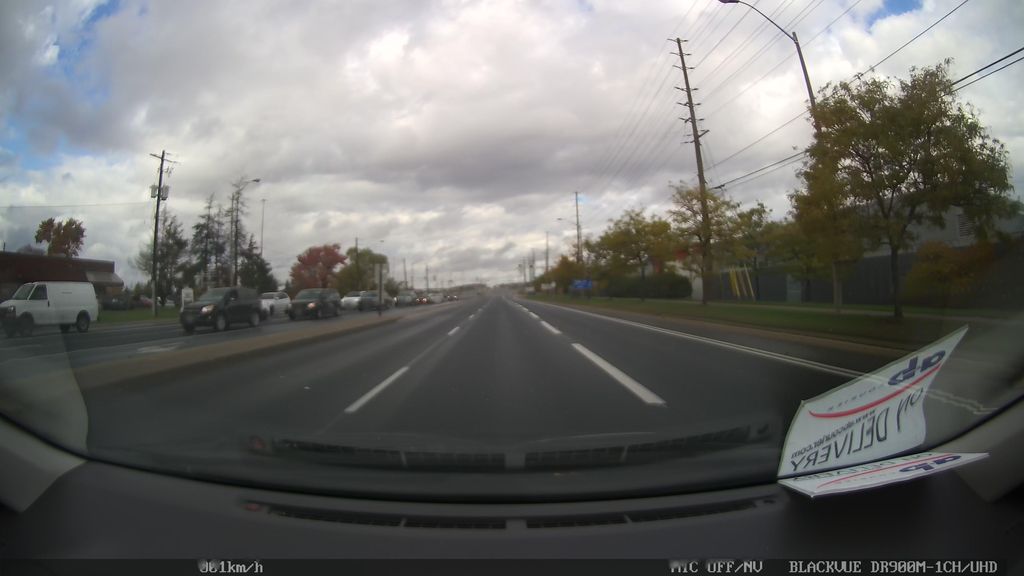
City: toronto